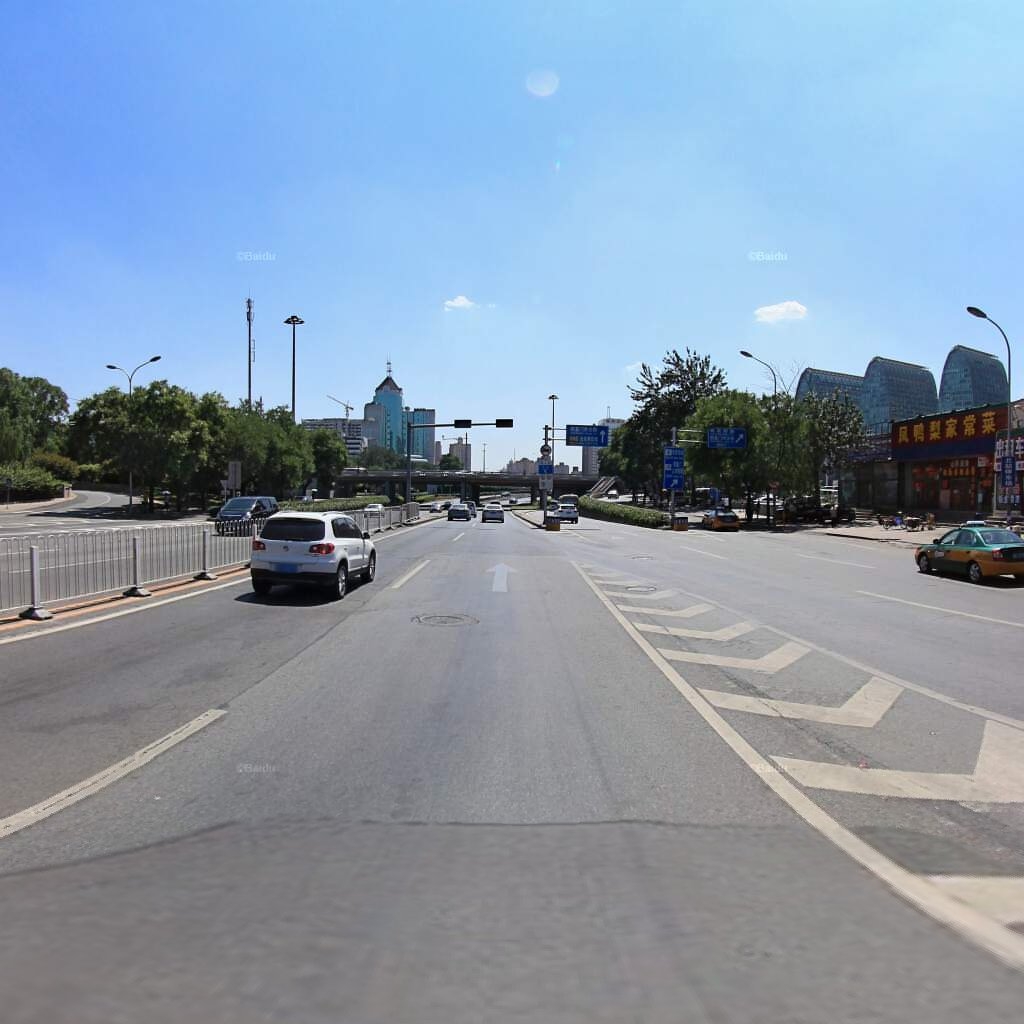
Region: Haidian
Road damage annotations: longitudinal patch, longitudinal crack, manhole cover, manhole cover, manhole cover